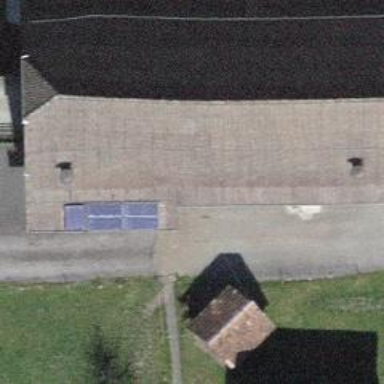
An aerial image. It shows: Solar power generator using photovoltaic panels.